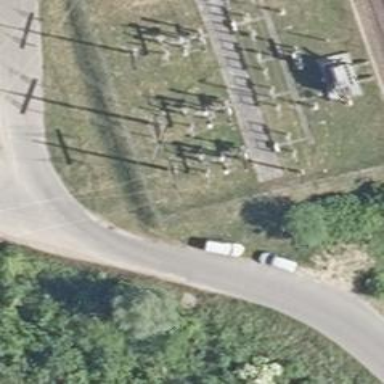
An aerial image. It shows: Power line in the image.